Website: macys
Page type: billing-address
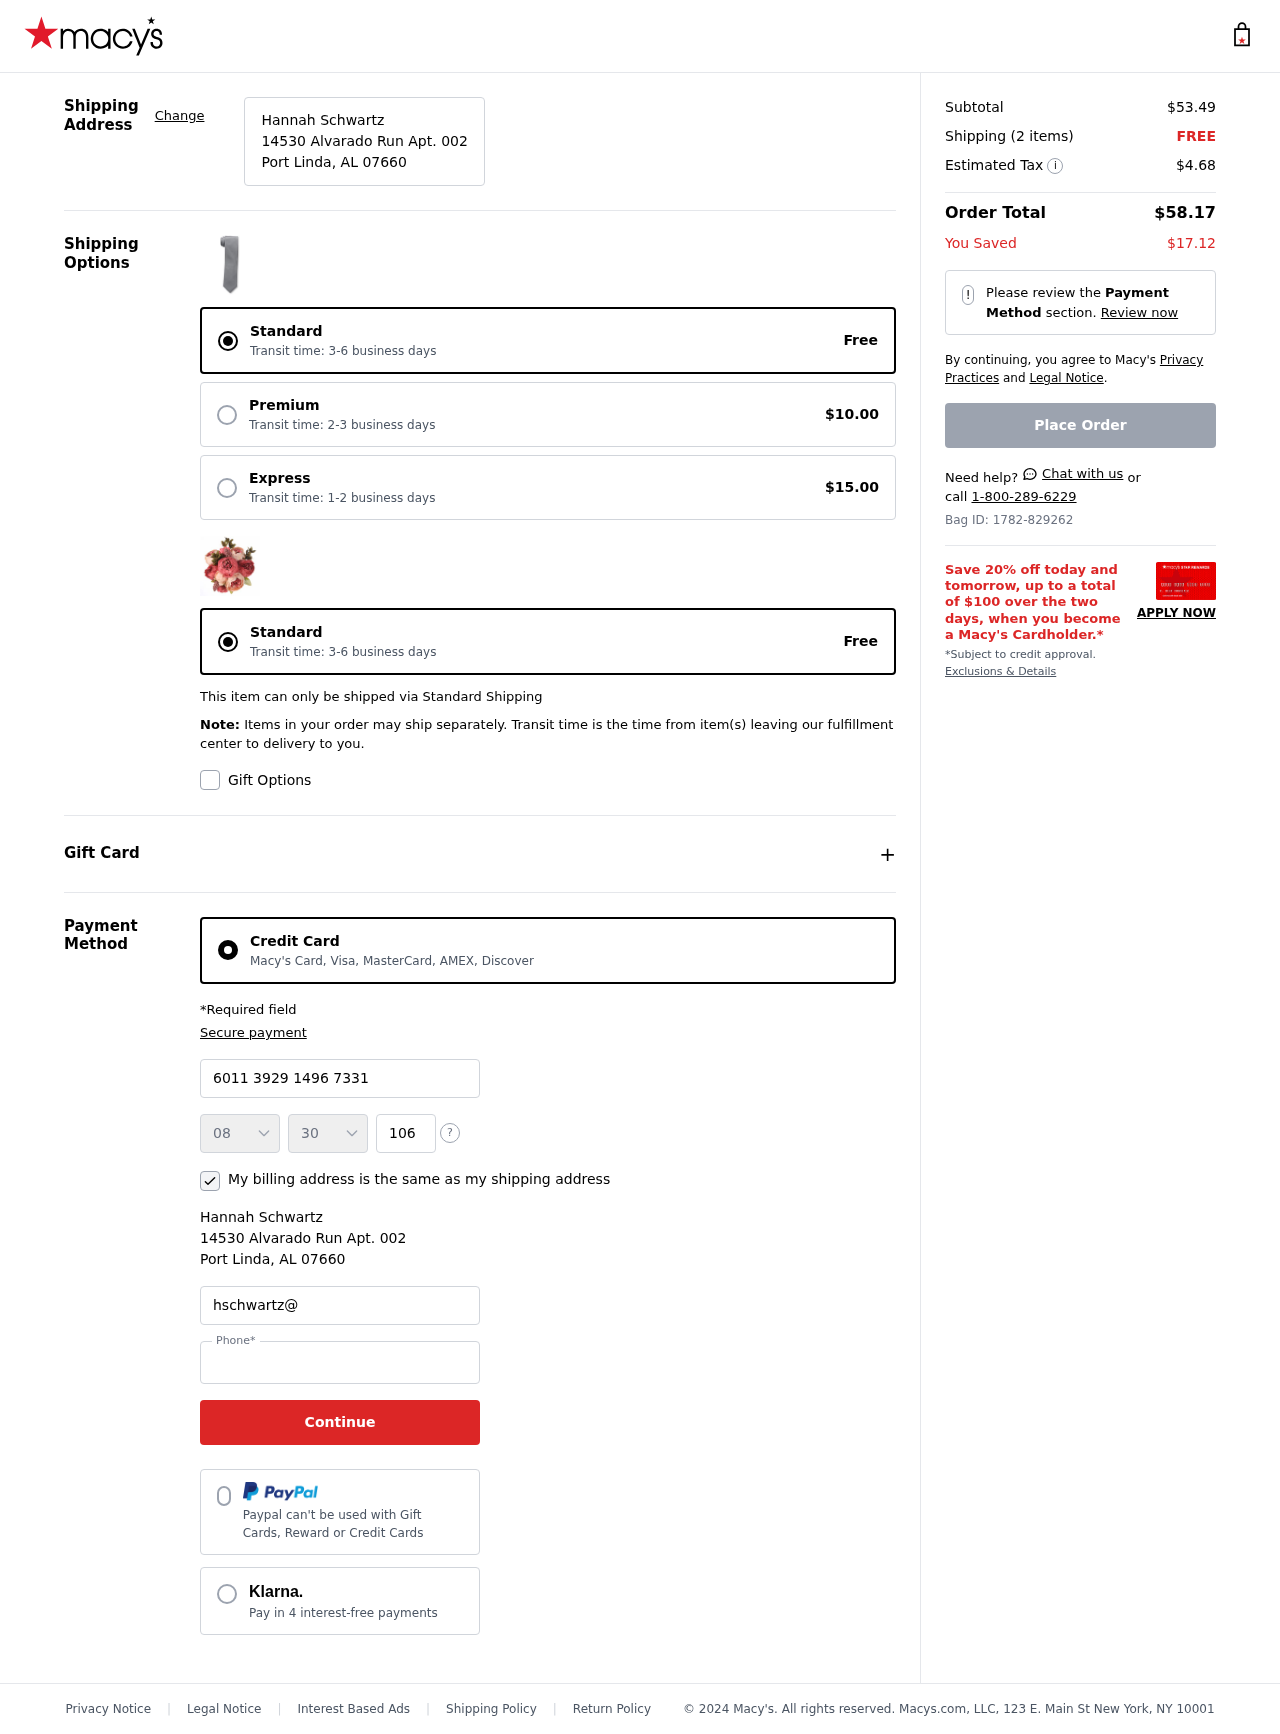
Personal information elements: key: PII_CARD_CVV
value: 106
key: PII_CARD_EXPIRY_MONTH
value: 08
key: PII_CARD_EXPIRY_YEAR
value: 30
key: PII_CARD_NUMBER
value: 6011 3929 1496 7331
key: PII_CITY_STATE_ZIP
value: Port Linda, AL 07660
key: PII_EMAIL
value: hschwartz@gmail.com
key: PII_FULLNAME
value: Hannah Schwartz
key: PII_PHONE
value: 2995578101
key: PII_STREET
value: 14530 Alvarado Run Apt. 002
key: PII_FULLNAME2
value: Hannah Schwartz
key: PII_CITY
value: Port Linda
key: PII_STATE_ABBR
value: AL
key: PII_POSTCODE
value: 07660
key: PII_POSTCODE_FULL
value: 07660
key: PII_CITY_STATE
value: Port Linda, AL
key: PII_POSTCODE_NUMERIC
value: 7660
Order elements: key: ORDER_SUBTOTAL
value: $53.49
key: ORDER_NUM_ITEMS
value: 2
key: ORDER_SHIPPING_COST
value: FREE
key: ORDER_TAX
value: $4.68
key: ORDER_TOTAL
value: $58.17
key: ORDER_SAVINGS
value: $17.12
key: ORDER_ID
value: Bag ID: 1782-829262